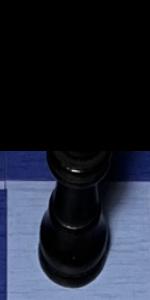
Label: King_Black